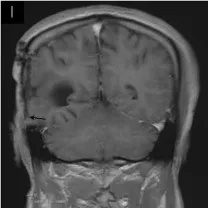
3 months after surgery. Demonstrated complete removal of the tumor and no signs of recurrence.
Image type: radiology (mri)